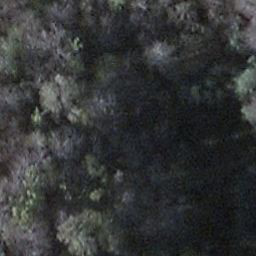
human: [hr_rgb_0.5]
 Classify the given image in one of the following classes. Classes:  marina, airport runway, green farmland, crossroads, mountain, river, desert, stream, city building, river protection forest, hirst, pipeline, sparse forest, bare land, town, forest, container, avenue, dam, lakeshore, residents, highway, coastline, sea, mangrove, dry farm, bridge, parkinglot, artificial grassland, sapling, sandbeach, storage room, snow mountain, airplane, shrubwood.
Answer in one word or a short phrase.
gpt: shrubwood